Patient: sex M, age 64
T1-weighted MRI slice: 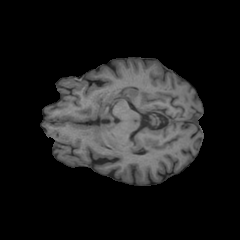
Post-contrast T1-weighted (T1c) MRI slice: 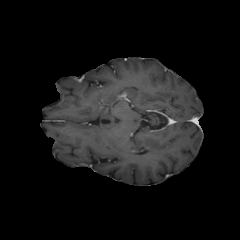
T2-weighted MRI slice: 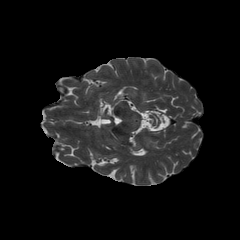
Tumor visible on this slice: no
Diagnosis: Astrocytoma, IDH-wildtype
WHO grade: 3